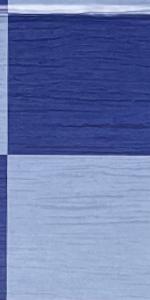
Label: Empty